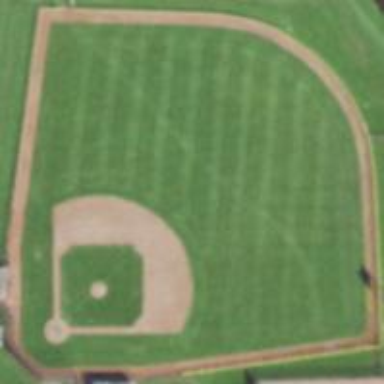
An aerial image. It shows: Baseball pitch for leisure land activities.